Question: I am following this <URL>. It builds is successfully, but artifacts are not uploaded on S3.
My :
'''
version: 0.2
phases:
build:
commands:
- ./gradlew assembleDebug
artifacts:
files:
- app/build/outputs/apk/app-debug.apk
'''
:
'''
BUILD SUCCESSFUL in 2m 1s
30 actionable tasks: 30 executed
[Container] 2021/04/26 11:36:29 Phase complete: BUILD State: SUCCEEDED
[Container] 2021/04/26 11:36:29 Phase context status code: Message:
[Container] 2021/04/26 11:36:29 Entering phase POST_BUILD
[Container] 2021/04/26 11:36:29 Phase complete: POST_BUILD State: SUCCEEDED
[Container] 2021/04/26 11:36:29 Phase context status code: Message:
[Container] 2021/04/26 11:36:30 Expanding base directory path: .
[Container] 2021/04/26 11:36:30 Assembling file list
[Container] 2021/04/26 11:36:30 Expanding .
[Container] 2021/04/26 11:36:30 Expanding file paths for base directory .
[Container] 2021/04/26 11:36:30 Assembling file list
[Container] 2021/04/26 11:36:30 Expanding app/build/outputs/
[Container] 2021/04/26 11:36:30 Phase complete: UPLOAD_ARTIFACTS State: FAILED
[Container] 2021/04/26 11:36:30 Phase context status code: CLIENT_ERROR Message: no matching artifact paths found
'''
I have created the S3 bucket and add the bucket name and path like below screenshot.
:
'''
{
"Version": "2012-10-17",
"Id": "Policy1619425519087",
"Statement": [
{
"Sid": "Stmt1619425507980",
"Effect": "Allow",
"Principal": {
"AWS": "arn:aws:iam::816888571071:user/salahuddin"
},
"Action": "s3:*",
"Resource": "arn:aws:s3:::chiragh-andriod"
}
]
}
'''
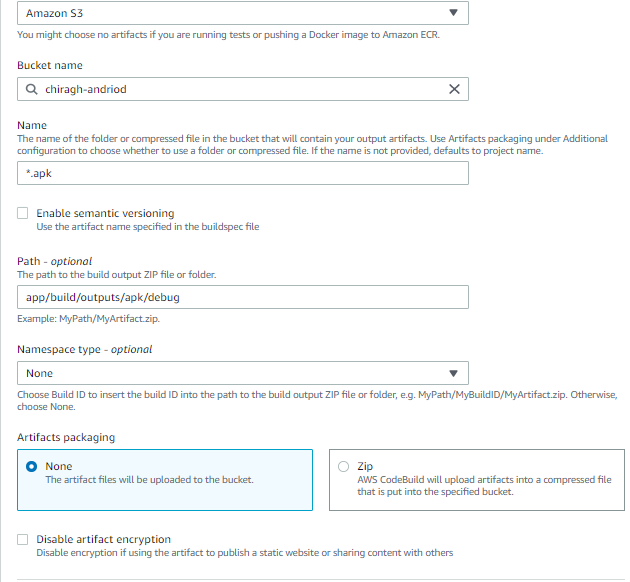
Answer: Is the build location correct? I see '[Container] 2021/04/26 11:36:30 Expanding app/build/outputs/' in the output of the Build pipeline whereas artifacts are referencing 'app/build/outputs/apk/app-debug.apk'. If you want to know the path to this location, you can run '$CODEBUILD_SRC_DIR' during a build.